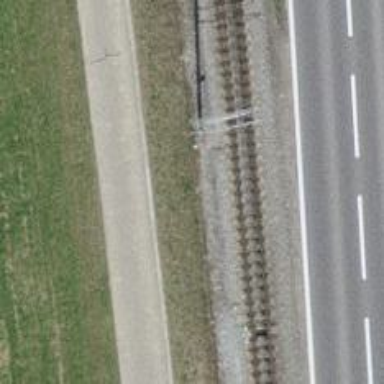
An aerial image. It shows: Narrow-gauge railway track with one electrified contact line.